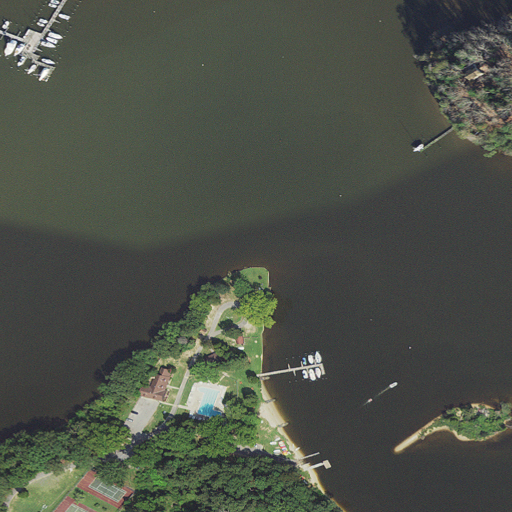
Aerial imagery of cape in Maryland named Brooksbys Point containing open water, deciduous forest, herbaceous wetlands, low intensity development, open development, medium intensity development, mixed forest, woody wetlands, and grassland